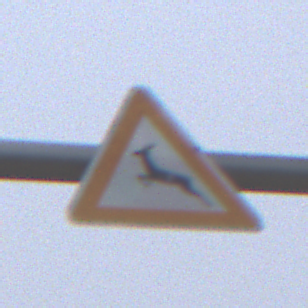
Verkehrszeichen: WildwechselRechts
Umgebung: Outdoor, RoadRail
Tageszeit: MorningAfternoon
Wetter: Overcast
Licht: Natural
Jahreszeit: NotSpecified
Kontrast: LowContrast